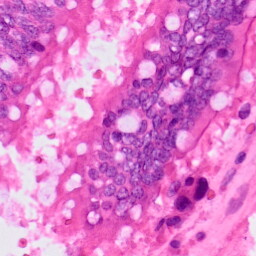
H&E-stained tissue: Lung